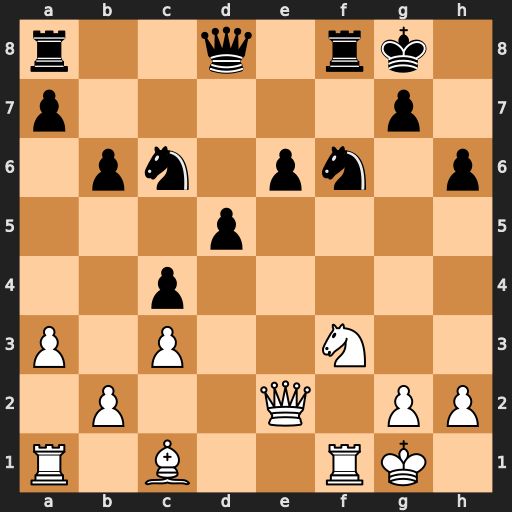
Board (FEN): r2q1rk1/p5p1/1pn1pn1p/3p4/2p5/P1P2N2/1P2Q1PP/R1B2RK1
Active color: w
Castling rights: -
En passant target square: -
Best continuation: Qxe6+ Rf7 Qxc6